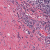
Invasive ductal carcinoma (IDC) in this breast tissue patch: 0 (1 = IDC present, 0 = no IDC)